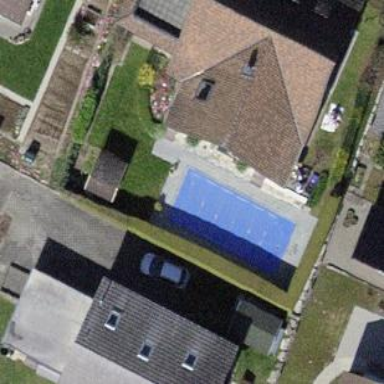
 perfect for swimming and other water activities."